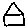
Label: house